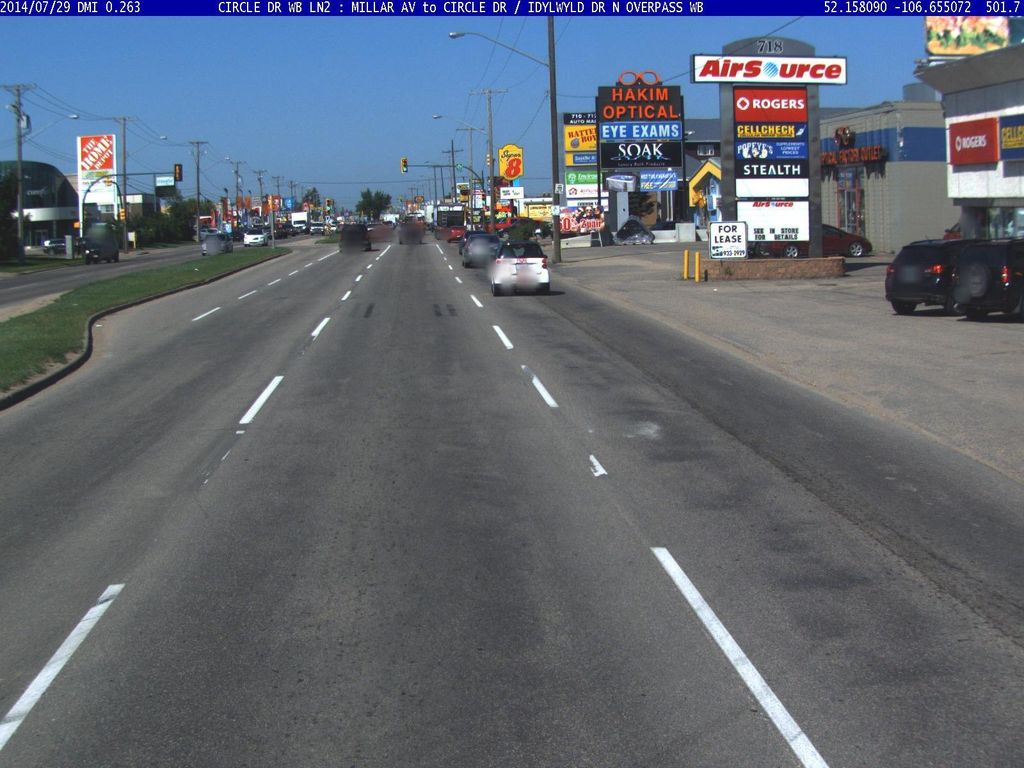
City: saskatoon